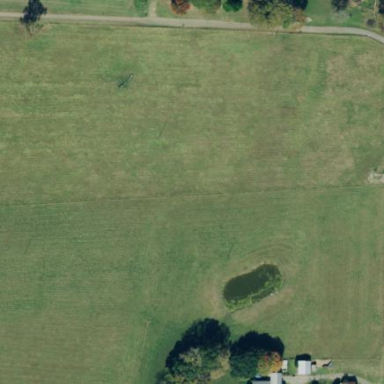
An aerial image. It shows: Pasture covered in meadow.